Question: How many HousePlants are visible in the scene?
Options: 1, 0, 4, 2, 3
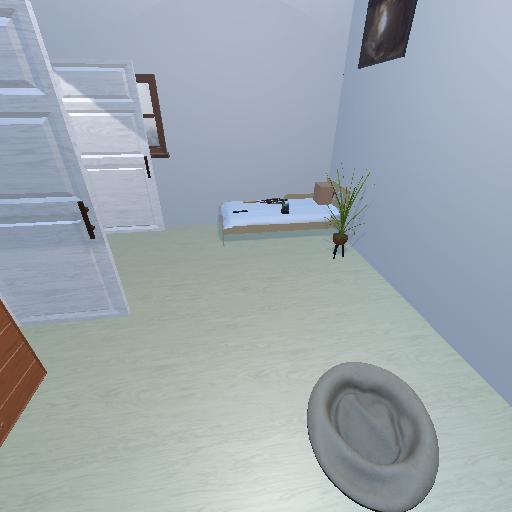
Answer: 1